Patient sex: M
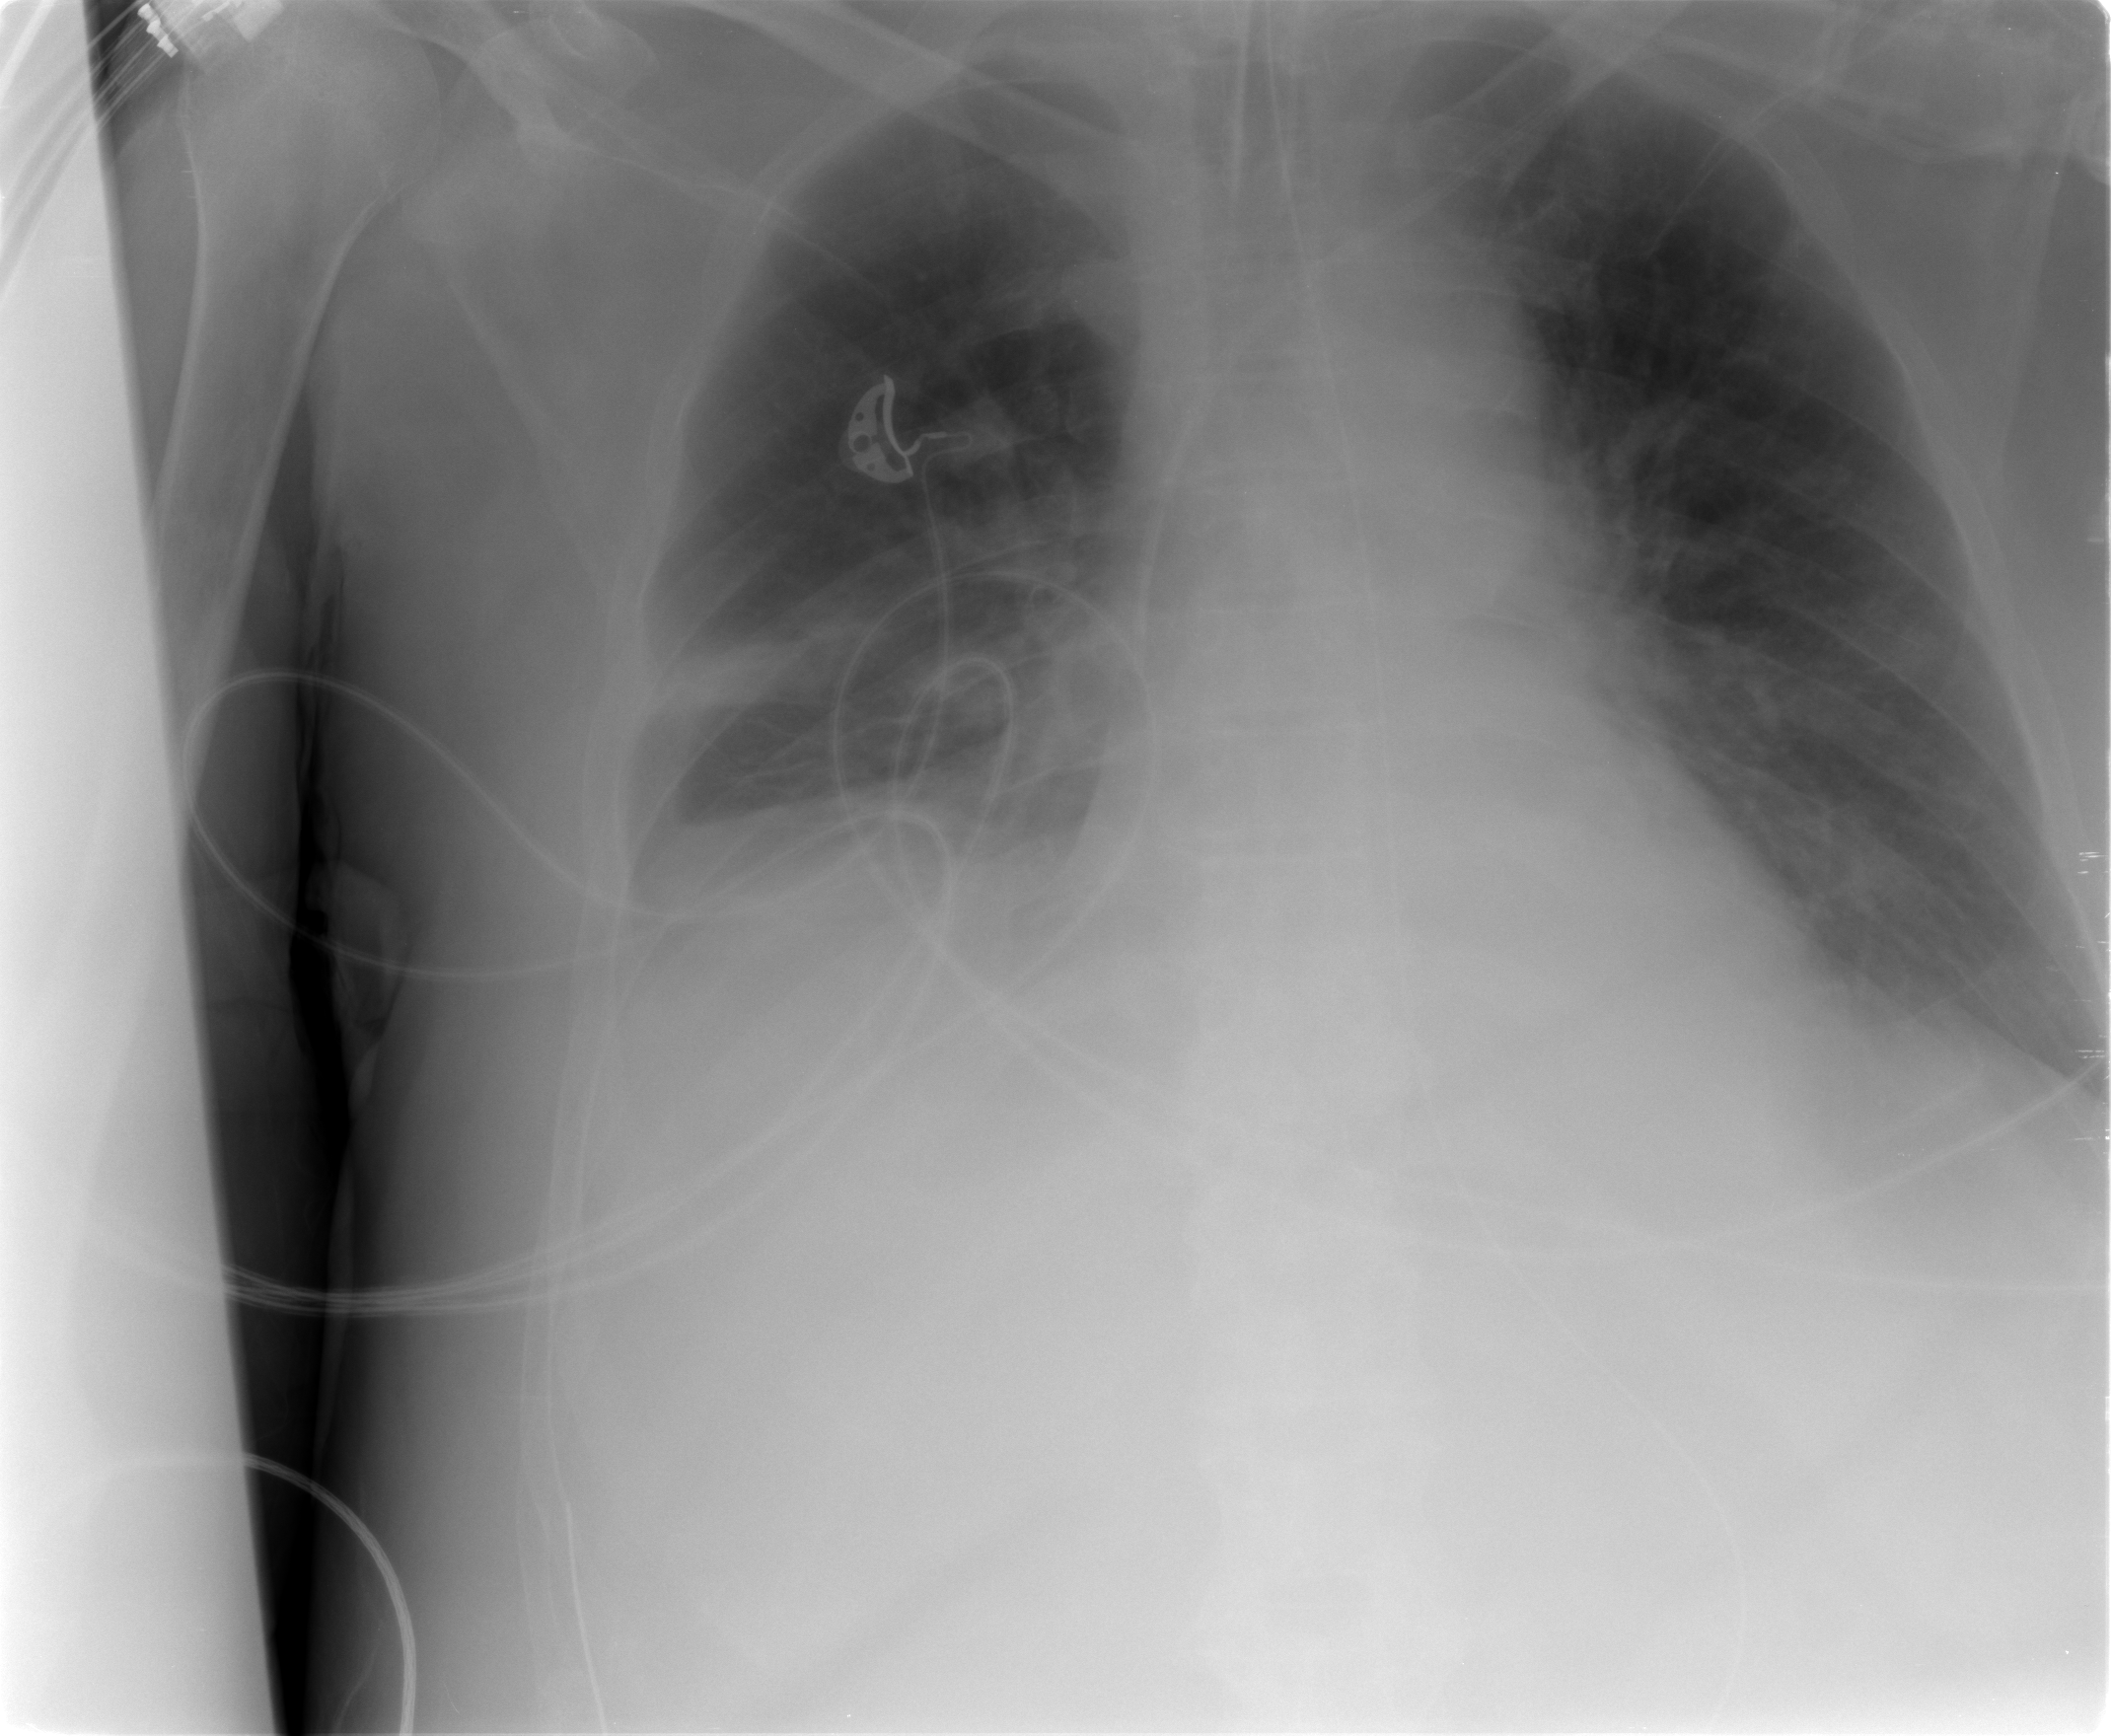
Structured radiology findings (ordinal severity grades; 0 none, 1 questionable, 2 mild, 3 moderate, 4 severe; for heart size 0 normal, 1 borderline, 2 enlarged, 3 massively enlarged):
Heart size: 0
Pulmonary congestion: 2
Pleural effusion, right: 2
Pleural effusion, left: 0
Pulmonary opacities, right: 0
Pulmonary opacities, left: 0
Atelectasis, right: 2
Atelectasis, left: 0